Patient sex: F
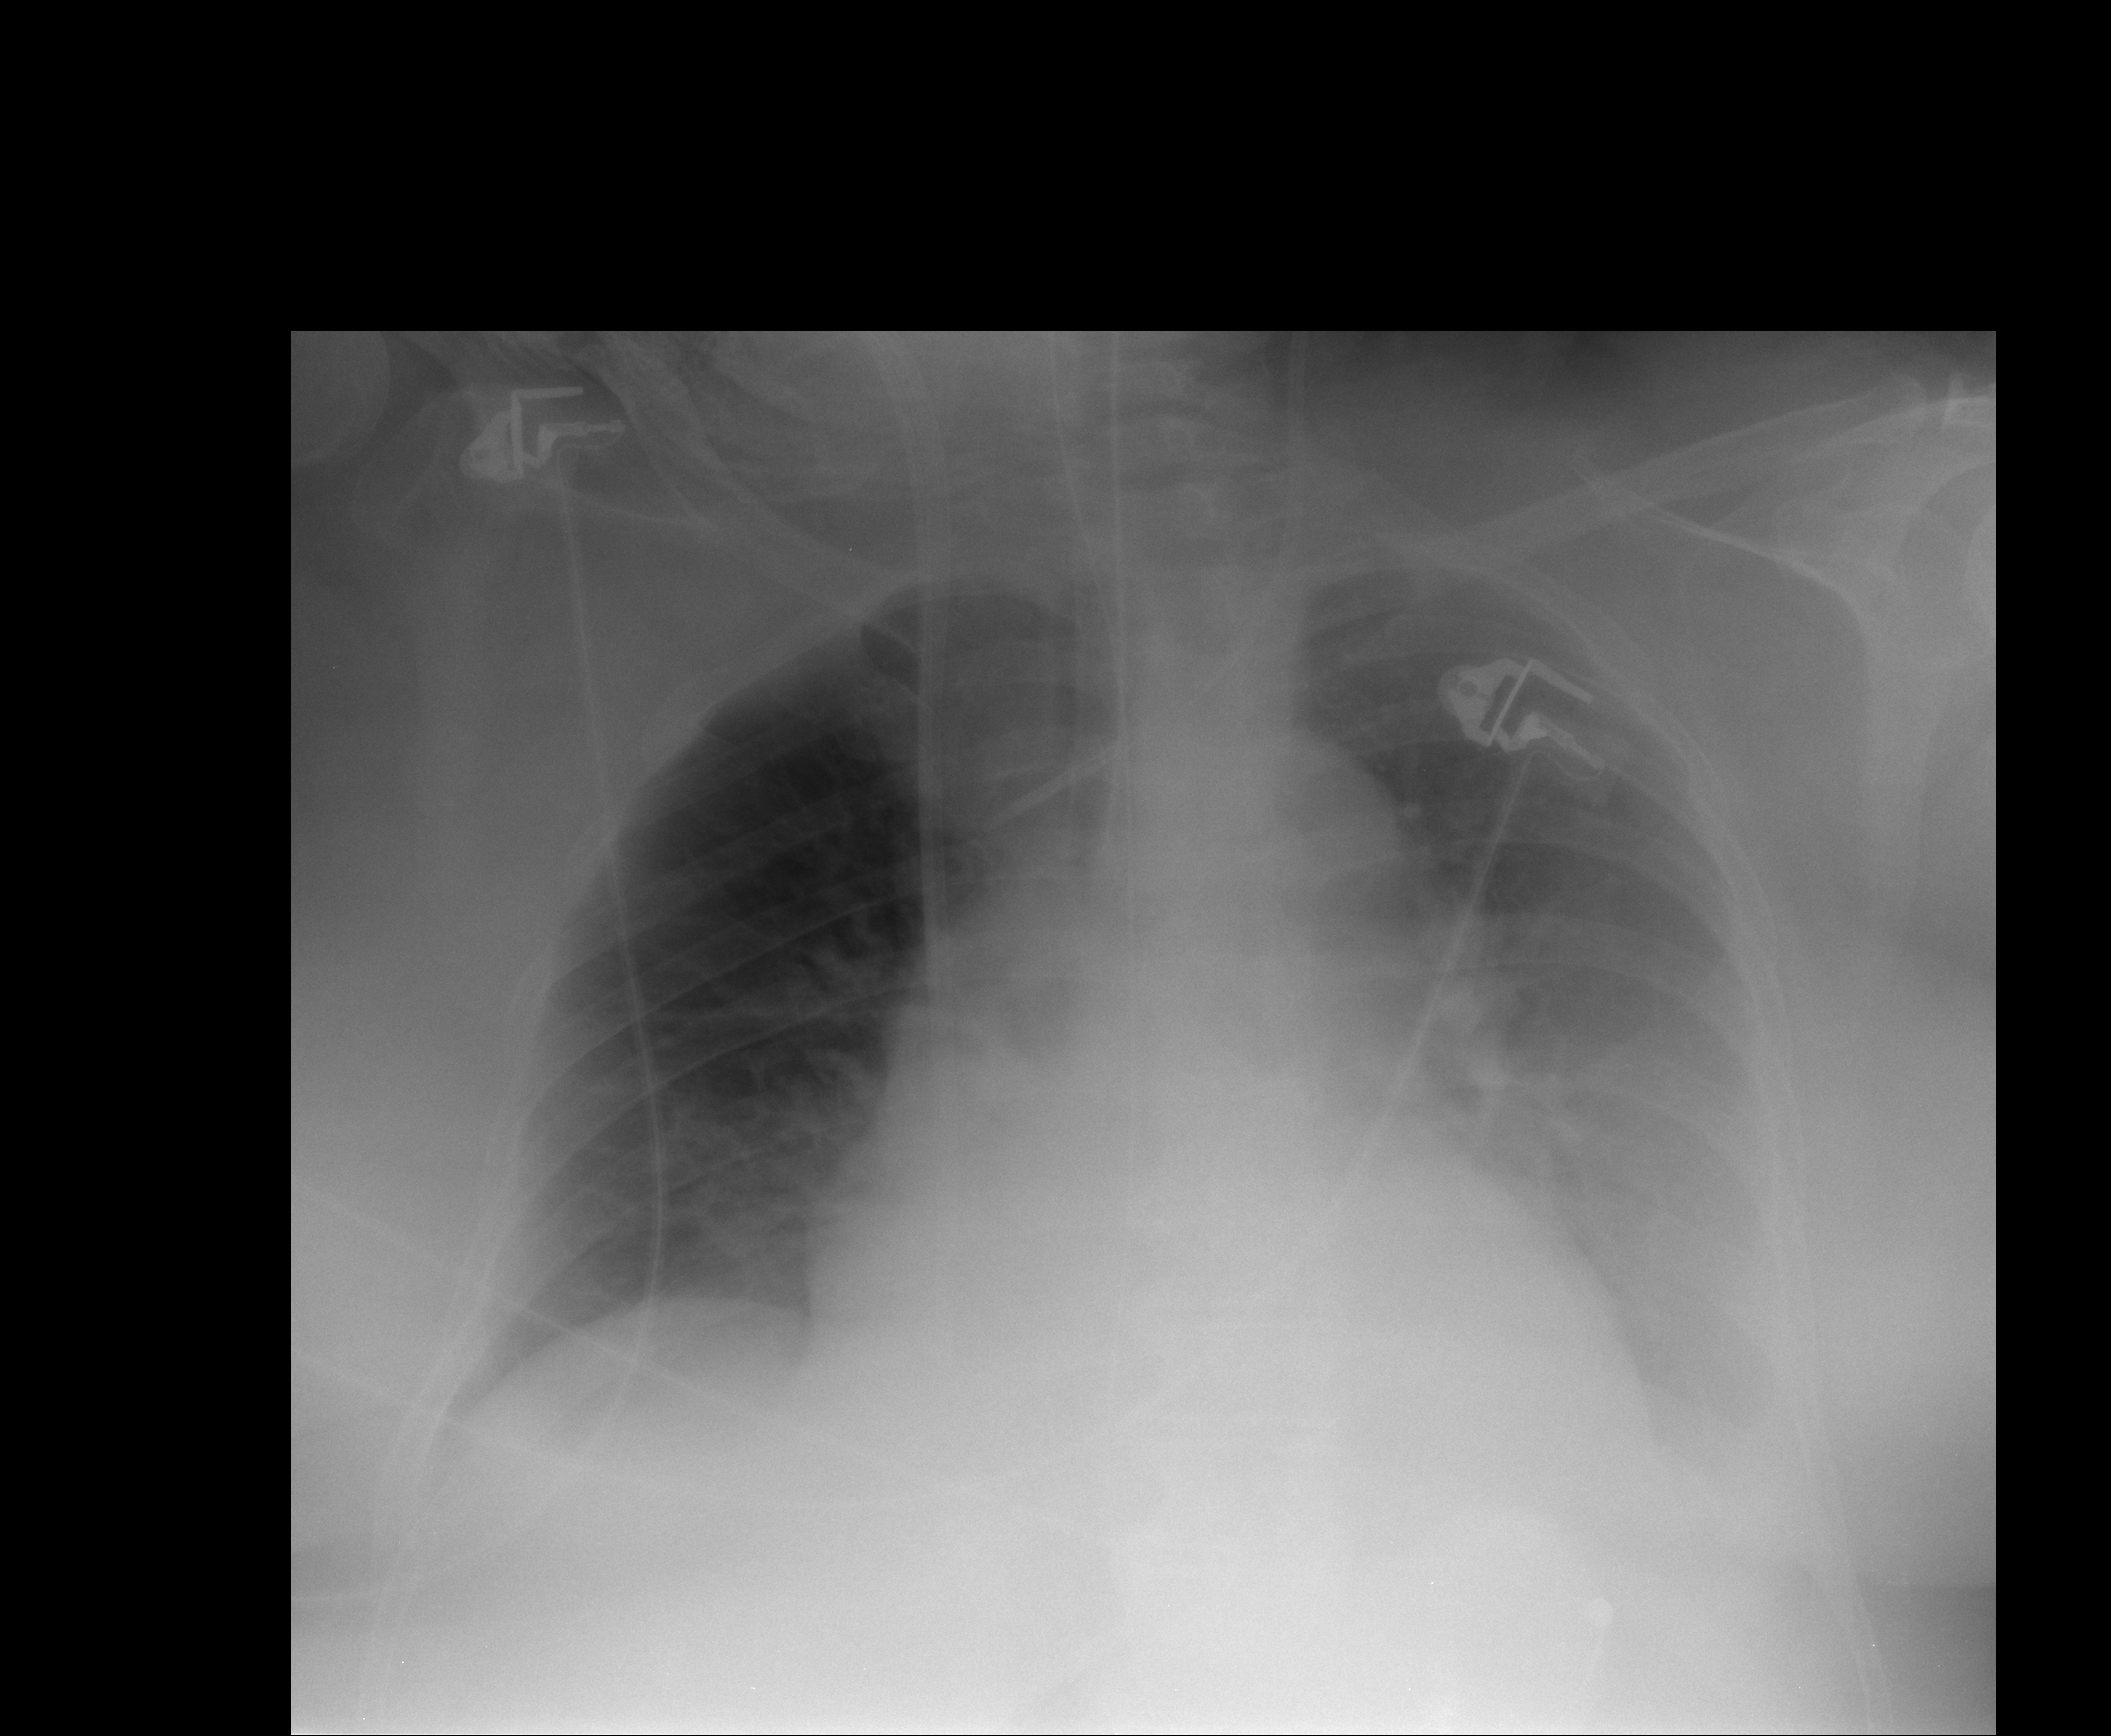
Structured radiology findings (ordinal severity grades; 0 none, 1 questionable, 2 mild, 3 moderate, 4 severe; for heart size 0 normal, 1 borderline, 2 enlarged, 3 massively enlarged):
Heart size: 2
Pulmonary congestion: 2
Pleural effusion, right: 0
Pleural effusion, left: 3
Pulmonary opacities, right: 0
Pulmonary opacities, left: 0
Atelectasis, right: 2
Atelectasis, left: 2